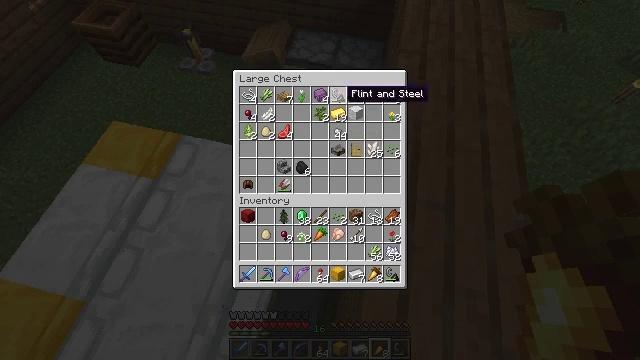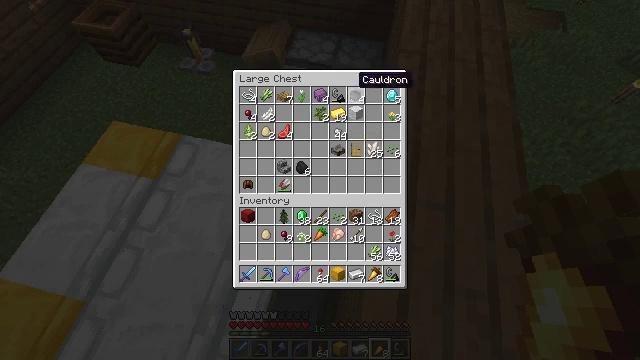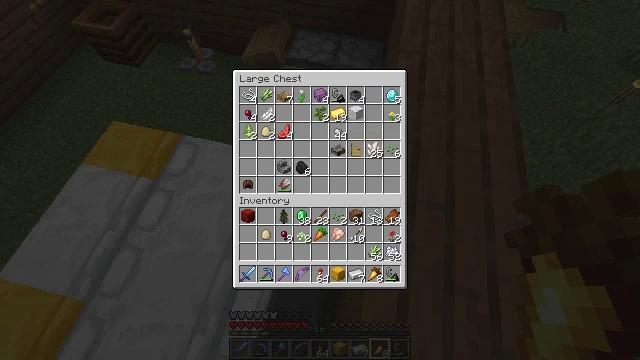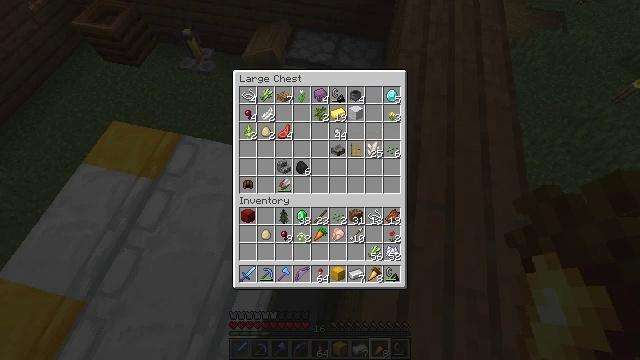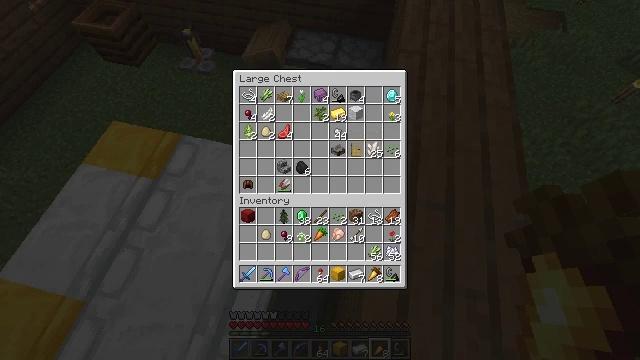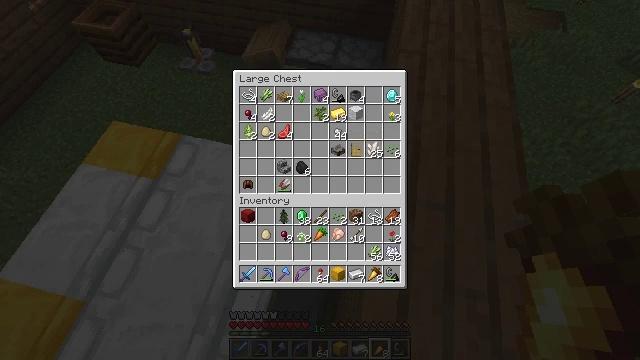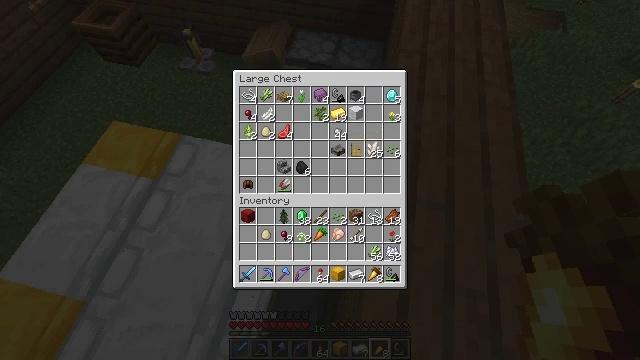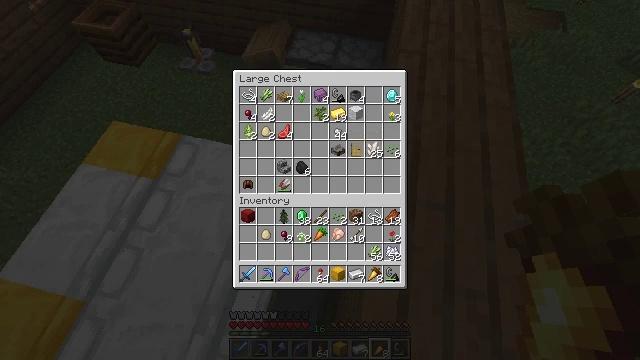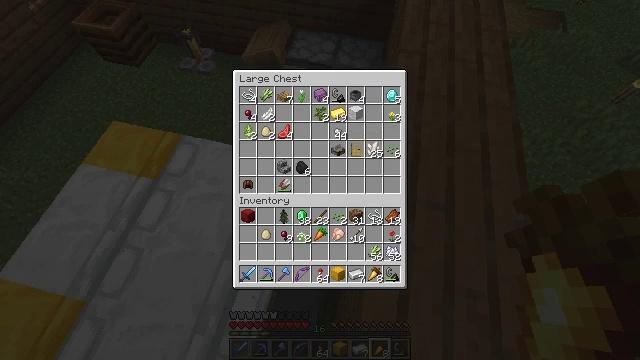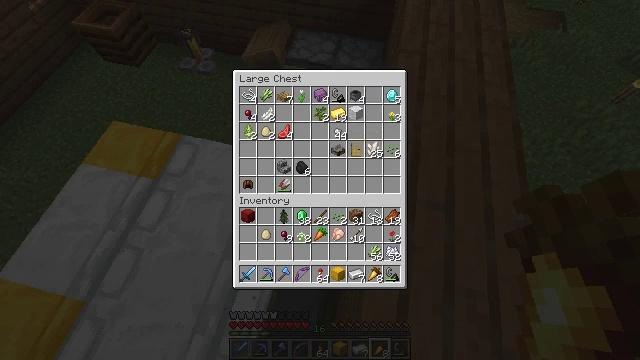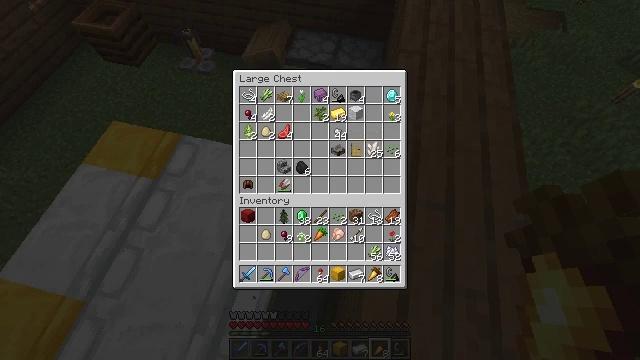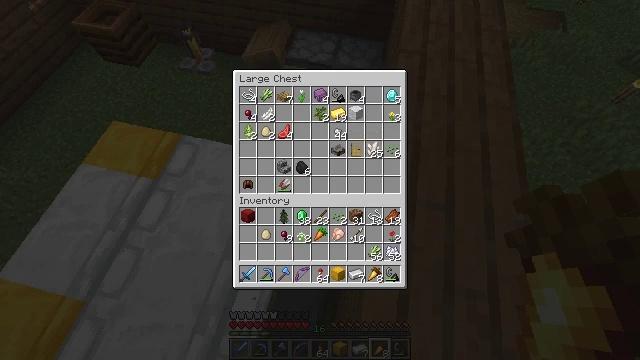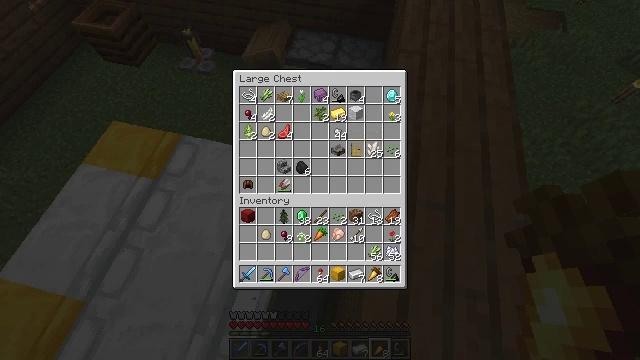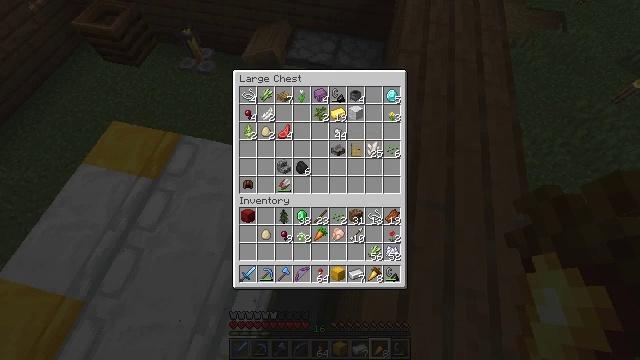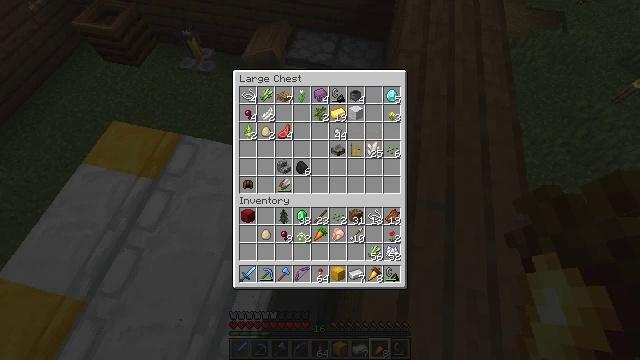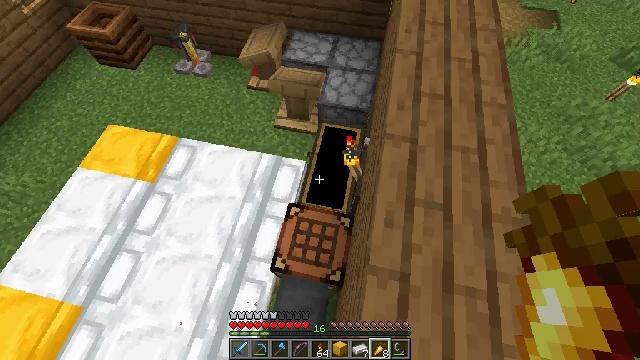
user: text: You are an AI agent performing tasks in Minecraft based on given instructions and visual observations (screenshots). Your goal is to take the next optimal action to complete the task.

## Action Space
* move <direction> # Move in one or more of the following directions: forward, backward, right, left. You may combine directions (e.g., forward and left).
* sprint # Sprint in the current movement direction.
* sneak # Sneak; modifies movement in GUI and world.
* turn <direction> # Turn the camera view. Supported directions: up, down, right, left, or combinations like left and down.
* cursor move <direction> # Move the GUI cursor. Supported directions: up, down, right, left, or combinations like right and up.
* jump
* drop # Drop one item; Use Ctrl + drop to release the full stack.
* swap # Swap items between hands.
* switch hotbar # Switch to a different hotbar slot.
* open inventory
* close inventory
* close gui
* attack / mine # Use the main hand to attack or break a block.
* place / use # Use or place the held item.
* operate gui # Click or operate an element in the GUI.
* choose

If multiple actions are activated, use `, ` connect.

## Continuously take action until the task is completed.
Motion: motion action
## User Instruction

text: Break the spruce leaves to clear the area.
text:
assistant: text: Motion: cursor move right and up
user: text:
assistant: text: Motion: cursor move right and up
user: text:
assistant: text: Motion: cursor move right
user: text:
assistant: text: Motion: cursor move right
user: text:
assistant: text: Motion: cursor move right
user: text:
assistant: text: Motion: no_op
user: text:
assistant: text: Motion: no_op
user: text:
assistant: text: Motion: no_op
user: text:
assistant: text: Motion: no_op
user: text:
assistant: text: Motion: no_op
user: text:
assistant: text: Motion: no_op
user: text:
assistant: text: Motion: cursor move right
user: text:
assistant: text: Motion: no_op
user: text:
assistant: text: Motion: no_op
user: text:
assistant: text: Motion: close inventory
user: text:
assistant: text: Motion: turn right, close inventory
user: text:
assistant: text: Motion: turn right and up, close inventory
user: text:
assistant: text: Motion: turn right and up, close inventory
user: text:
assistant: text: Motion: turn right and up
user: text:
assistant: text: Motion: move forward, turn right and up
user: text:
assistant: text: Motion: move forward
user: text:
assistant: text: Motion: move forward
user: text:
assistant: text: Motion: move forward
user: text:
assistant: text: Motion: move forward
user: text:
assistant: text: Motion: move forward
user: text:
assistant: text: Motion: move forward
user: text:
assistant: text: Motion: move forward
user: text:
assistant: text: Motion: no_op
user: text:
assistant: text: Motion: no_op
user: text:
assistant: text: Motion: no_op